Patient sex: M
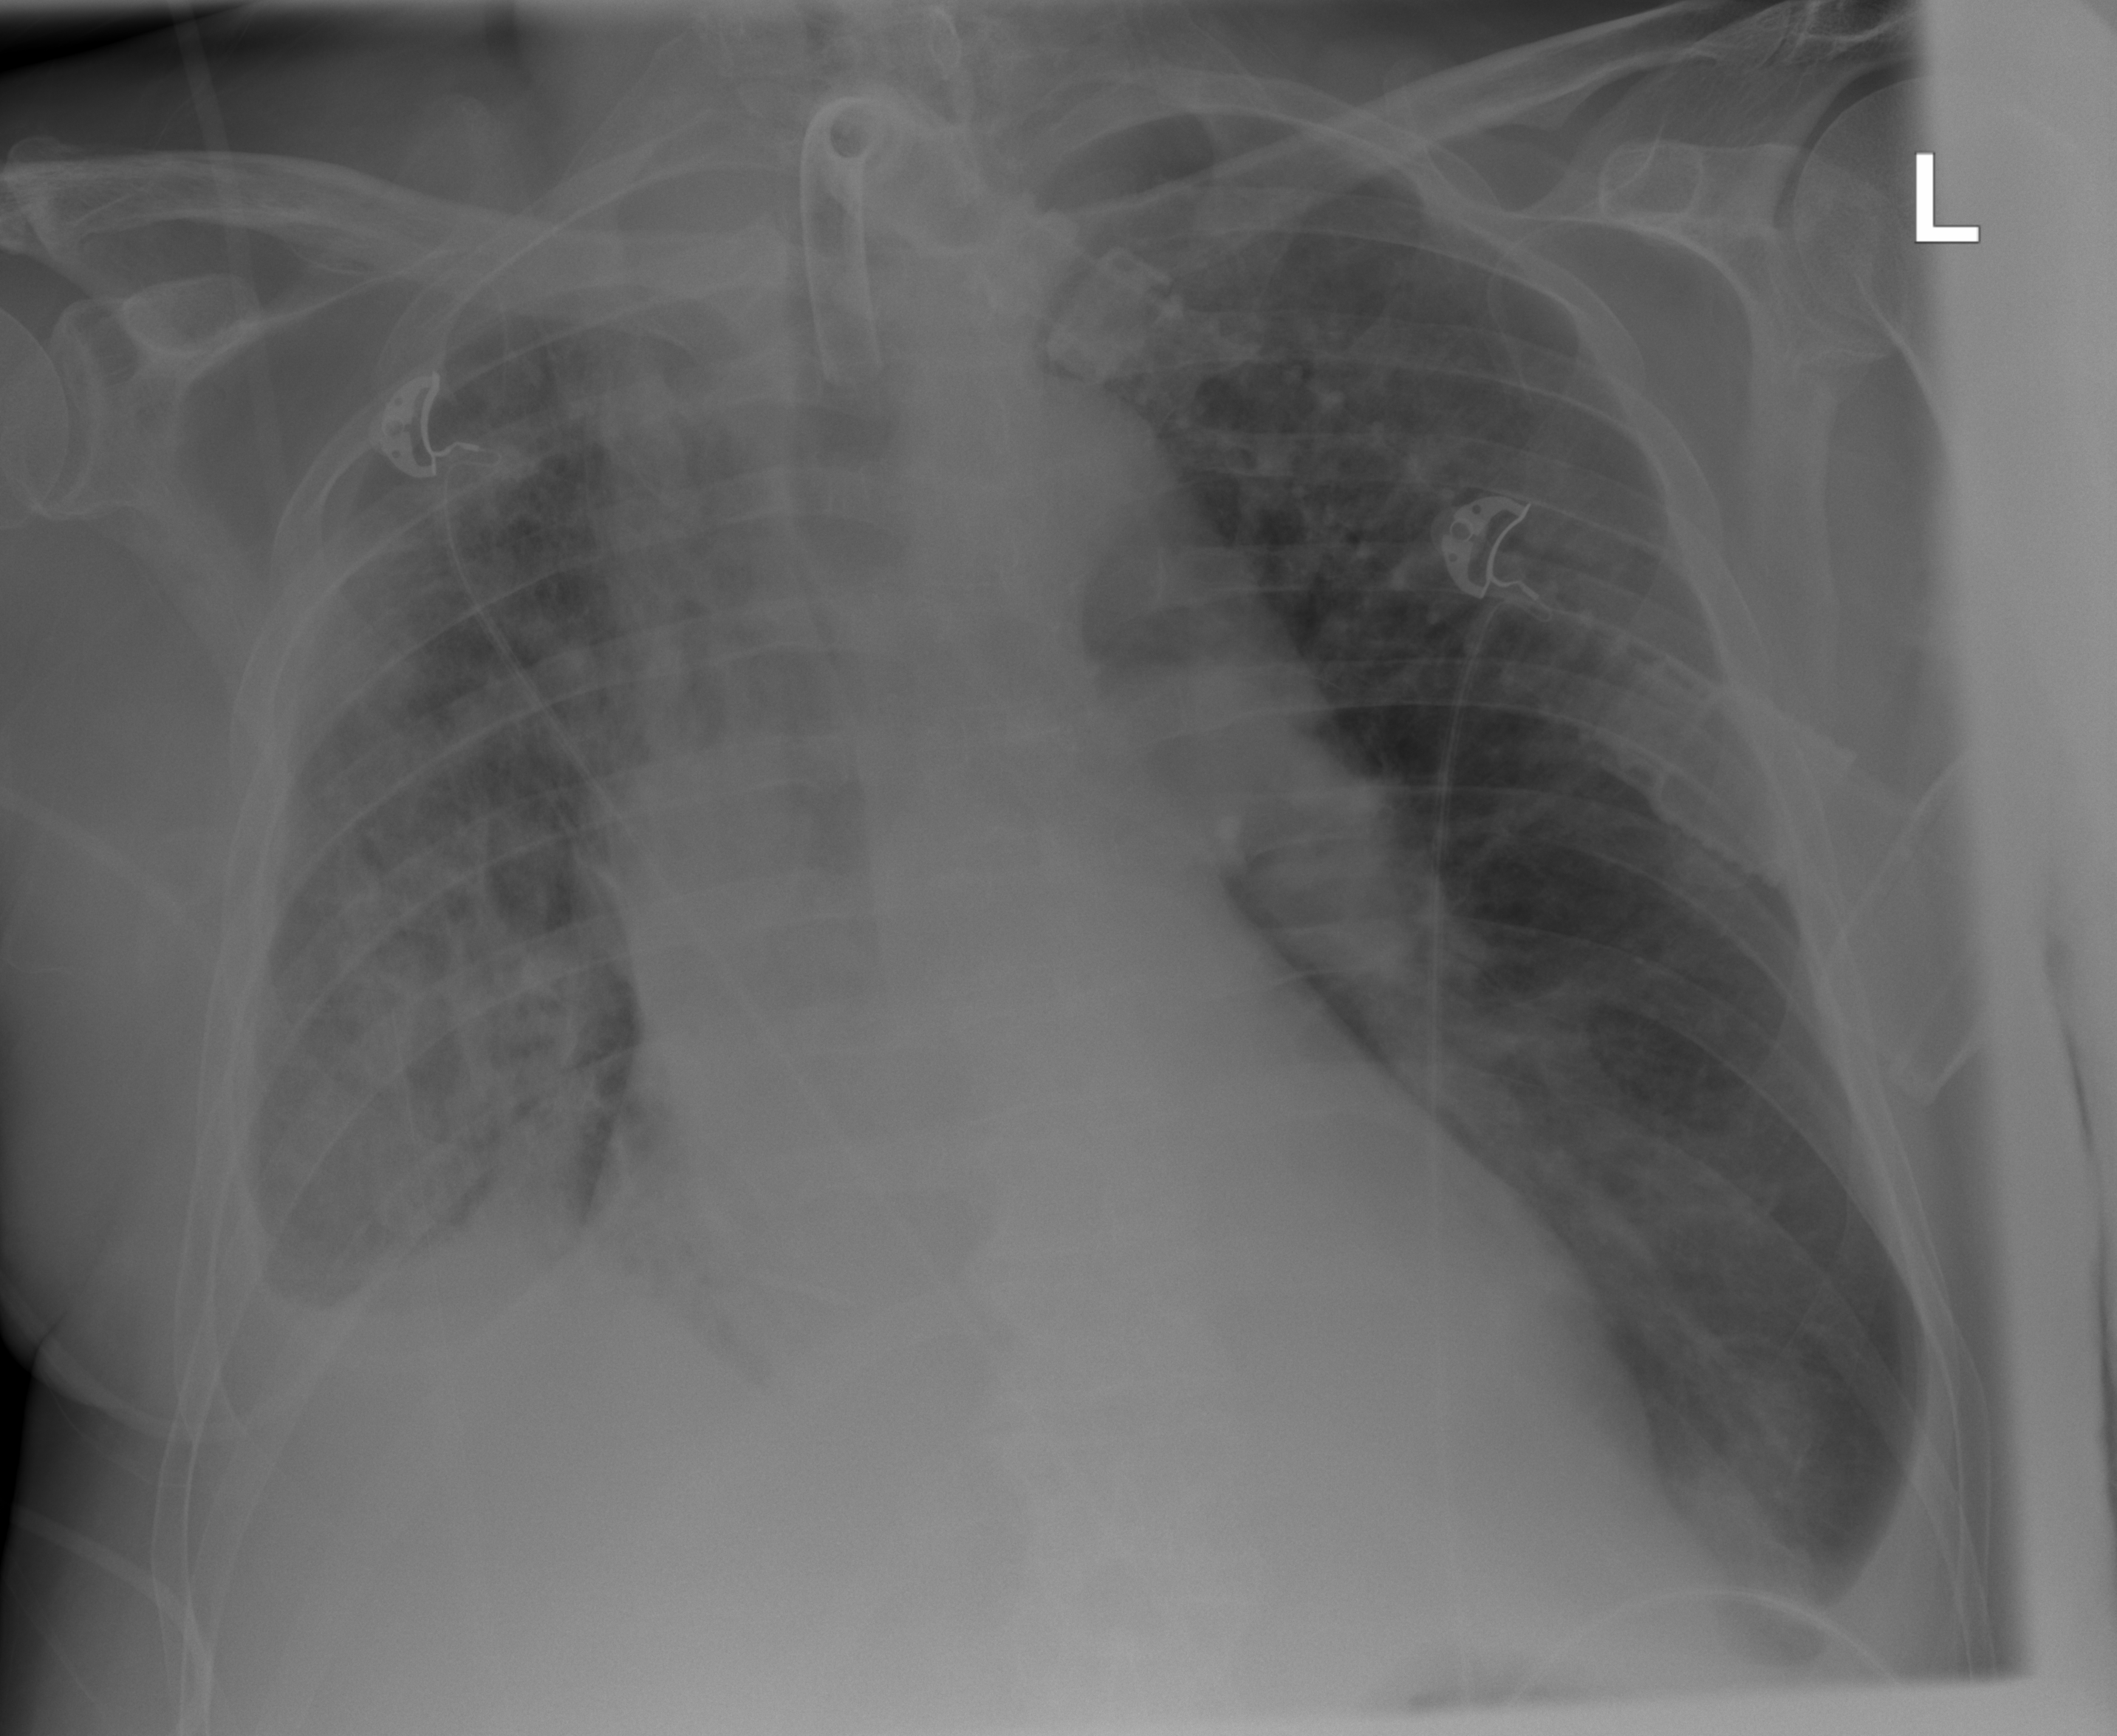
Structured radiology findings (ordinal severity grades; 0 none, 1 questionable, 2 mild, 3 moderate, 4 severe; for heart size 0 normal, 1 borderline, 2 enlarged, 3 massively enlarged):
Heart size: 2
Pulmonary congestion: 2
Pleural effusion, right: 2
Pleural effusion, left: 2
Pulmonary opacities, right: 2
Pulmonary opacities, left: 0
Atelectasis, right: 2
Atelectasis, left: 2